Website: apple
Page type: billing-address
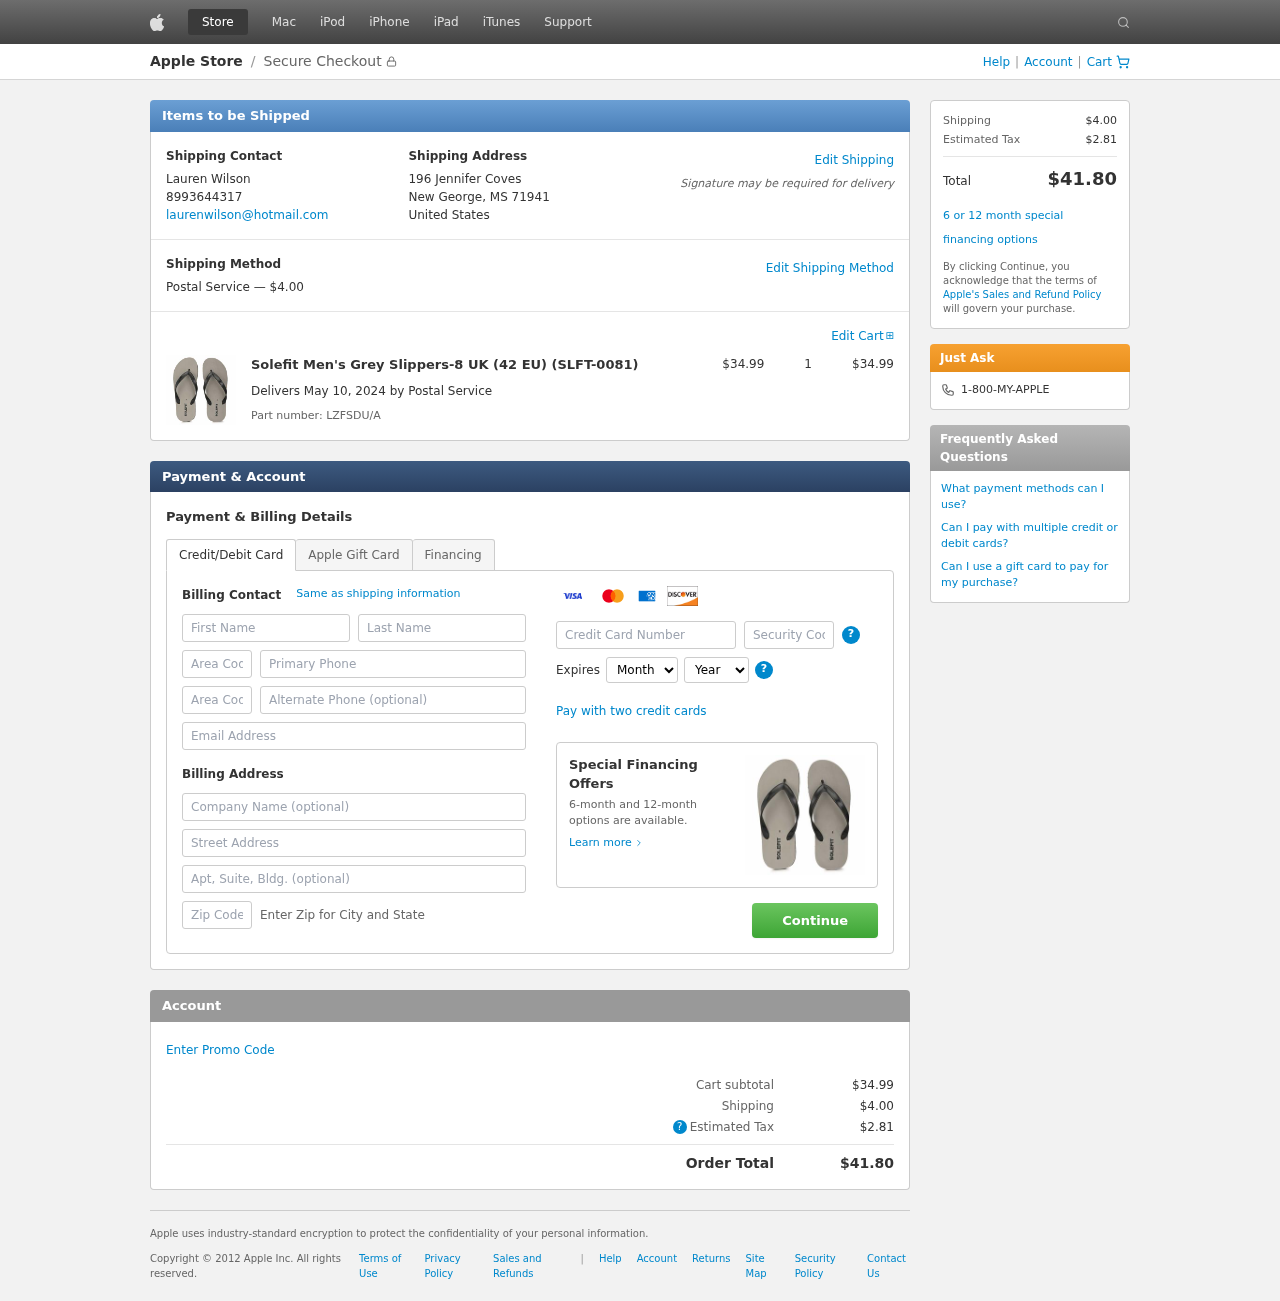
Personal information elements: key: PII_CARD_CVV
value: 017
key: PII_CARD_EXPIRY_MONTH
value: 01
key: PII_CARD_EXPIRY_YEAR
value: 29
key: PII_CARD_NUMBER
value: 6522 3725 6962 5634
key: PII_CITY_STATE_ZIP
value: New George, MS 71941
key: PII_COUNTRY
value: United States
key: PII_EMAIL
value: laurenwilson@hotmail.com
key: PII_FIRSTNAME
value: Lauren
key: PII_FULLNAME
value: Lauren Wilson
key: PII_LASTNAME
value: Wilson
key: PII_PHONE
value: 8993644317
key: PII_PHONE_AREA
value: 899
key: PII_STREET
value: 196 Jennifer Coves
Product elements: key: PRODUCT1_NAME
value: Solefit Men's Grey Slippers-8 UK (42 EU) (SLFT-0081)
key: PRODUCT1_PRICE
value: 34.99
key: PRODUCT1_QUANTITY
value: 1
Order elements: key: ORDER_SHIPPING_COST
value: $4.00
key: ORDER_SUBTOTAL
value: $34.99
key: ORDER_DELIVERY_DATE
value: May 10, 2024
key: ORDER_PART_NUMBER
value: LZFSDU/A
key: ORDER_TAX
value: $2.81
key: ORDER_TOTAL
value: $41.80